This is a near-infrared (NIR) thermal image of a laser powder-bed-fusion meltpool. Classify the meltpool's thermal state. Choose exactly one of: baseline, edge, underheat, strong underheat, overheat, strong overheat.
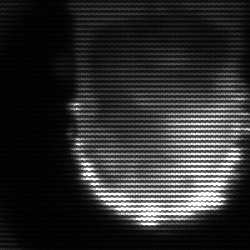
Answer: baseline